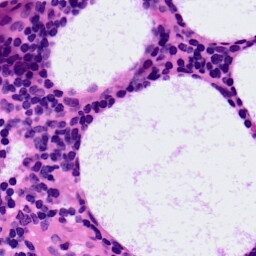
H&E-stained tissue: LymphNode